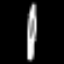
Label: pencil